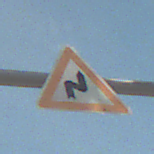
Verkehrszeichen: DoppelkurveRechts
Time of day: Midday
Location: Outdoor (Suburban)
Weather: PartlyCloudy
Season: Summer
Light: Natural